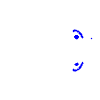
Particle: pion